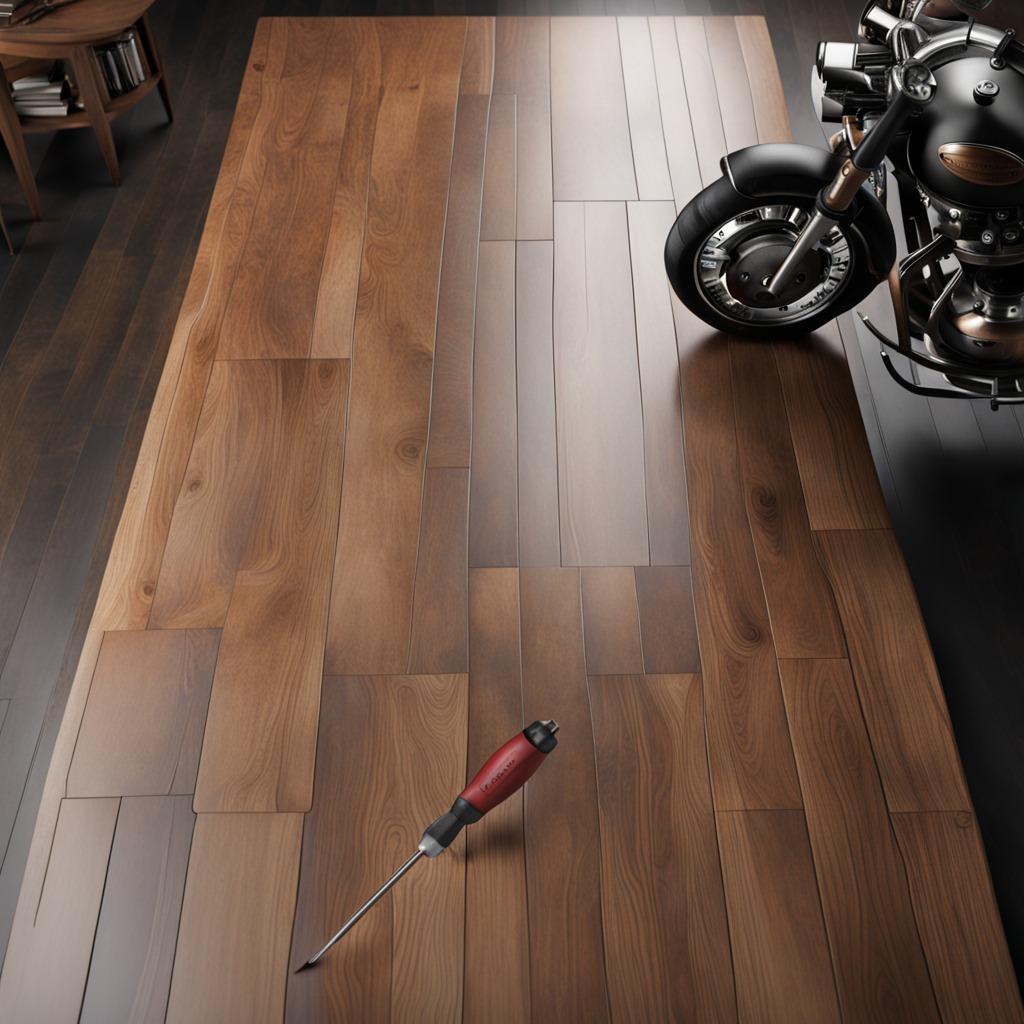
A screwdriver is lying on an oil-spilled wooden table in a vintage motorcycle garage.